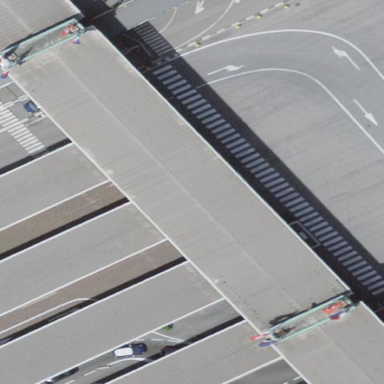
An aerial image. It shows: View of roof of building.